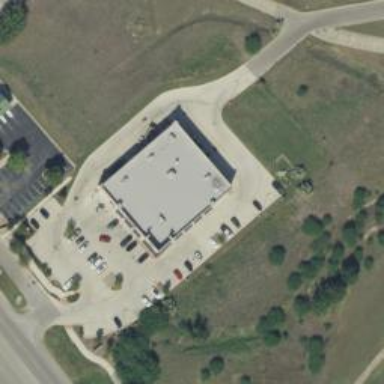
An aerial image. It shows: Pharmacy providing healthcare services.